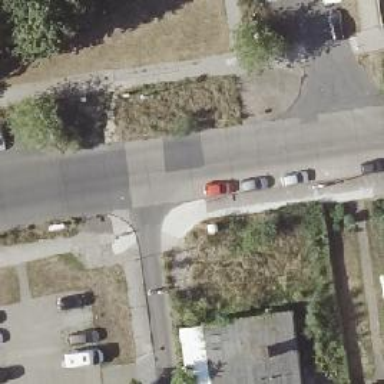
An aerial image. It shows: Road with "give way" sign.